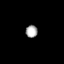
Tissue: prostate
Cell type: T cells
Senescence score: 0.3461
Nuclear area (px): 140
Mean DAPI intensity: 174.471